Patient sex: F
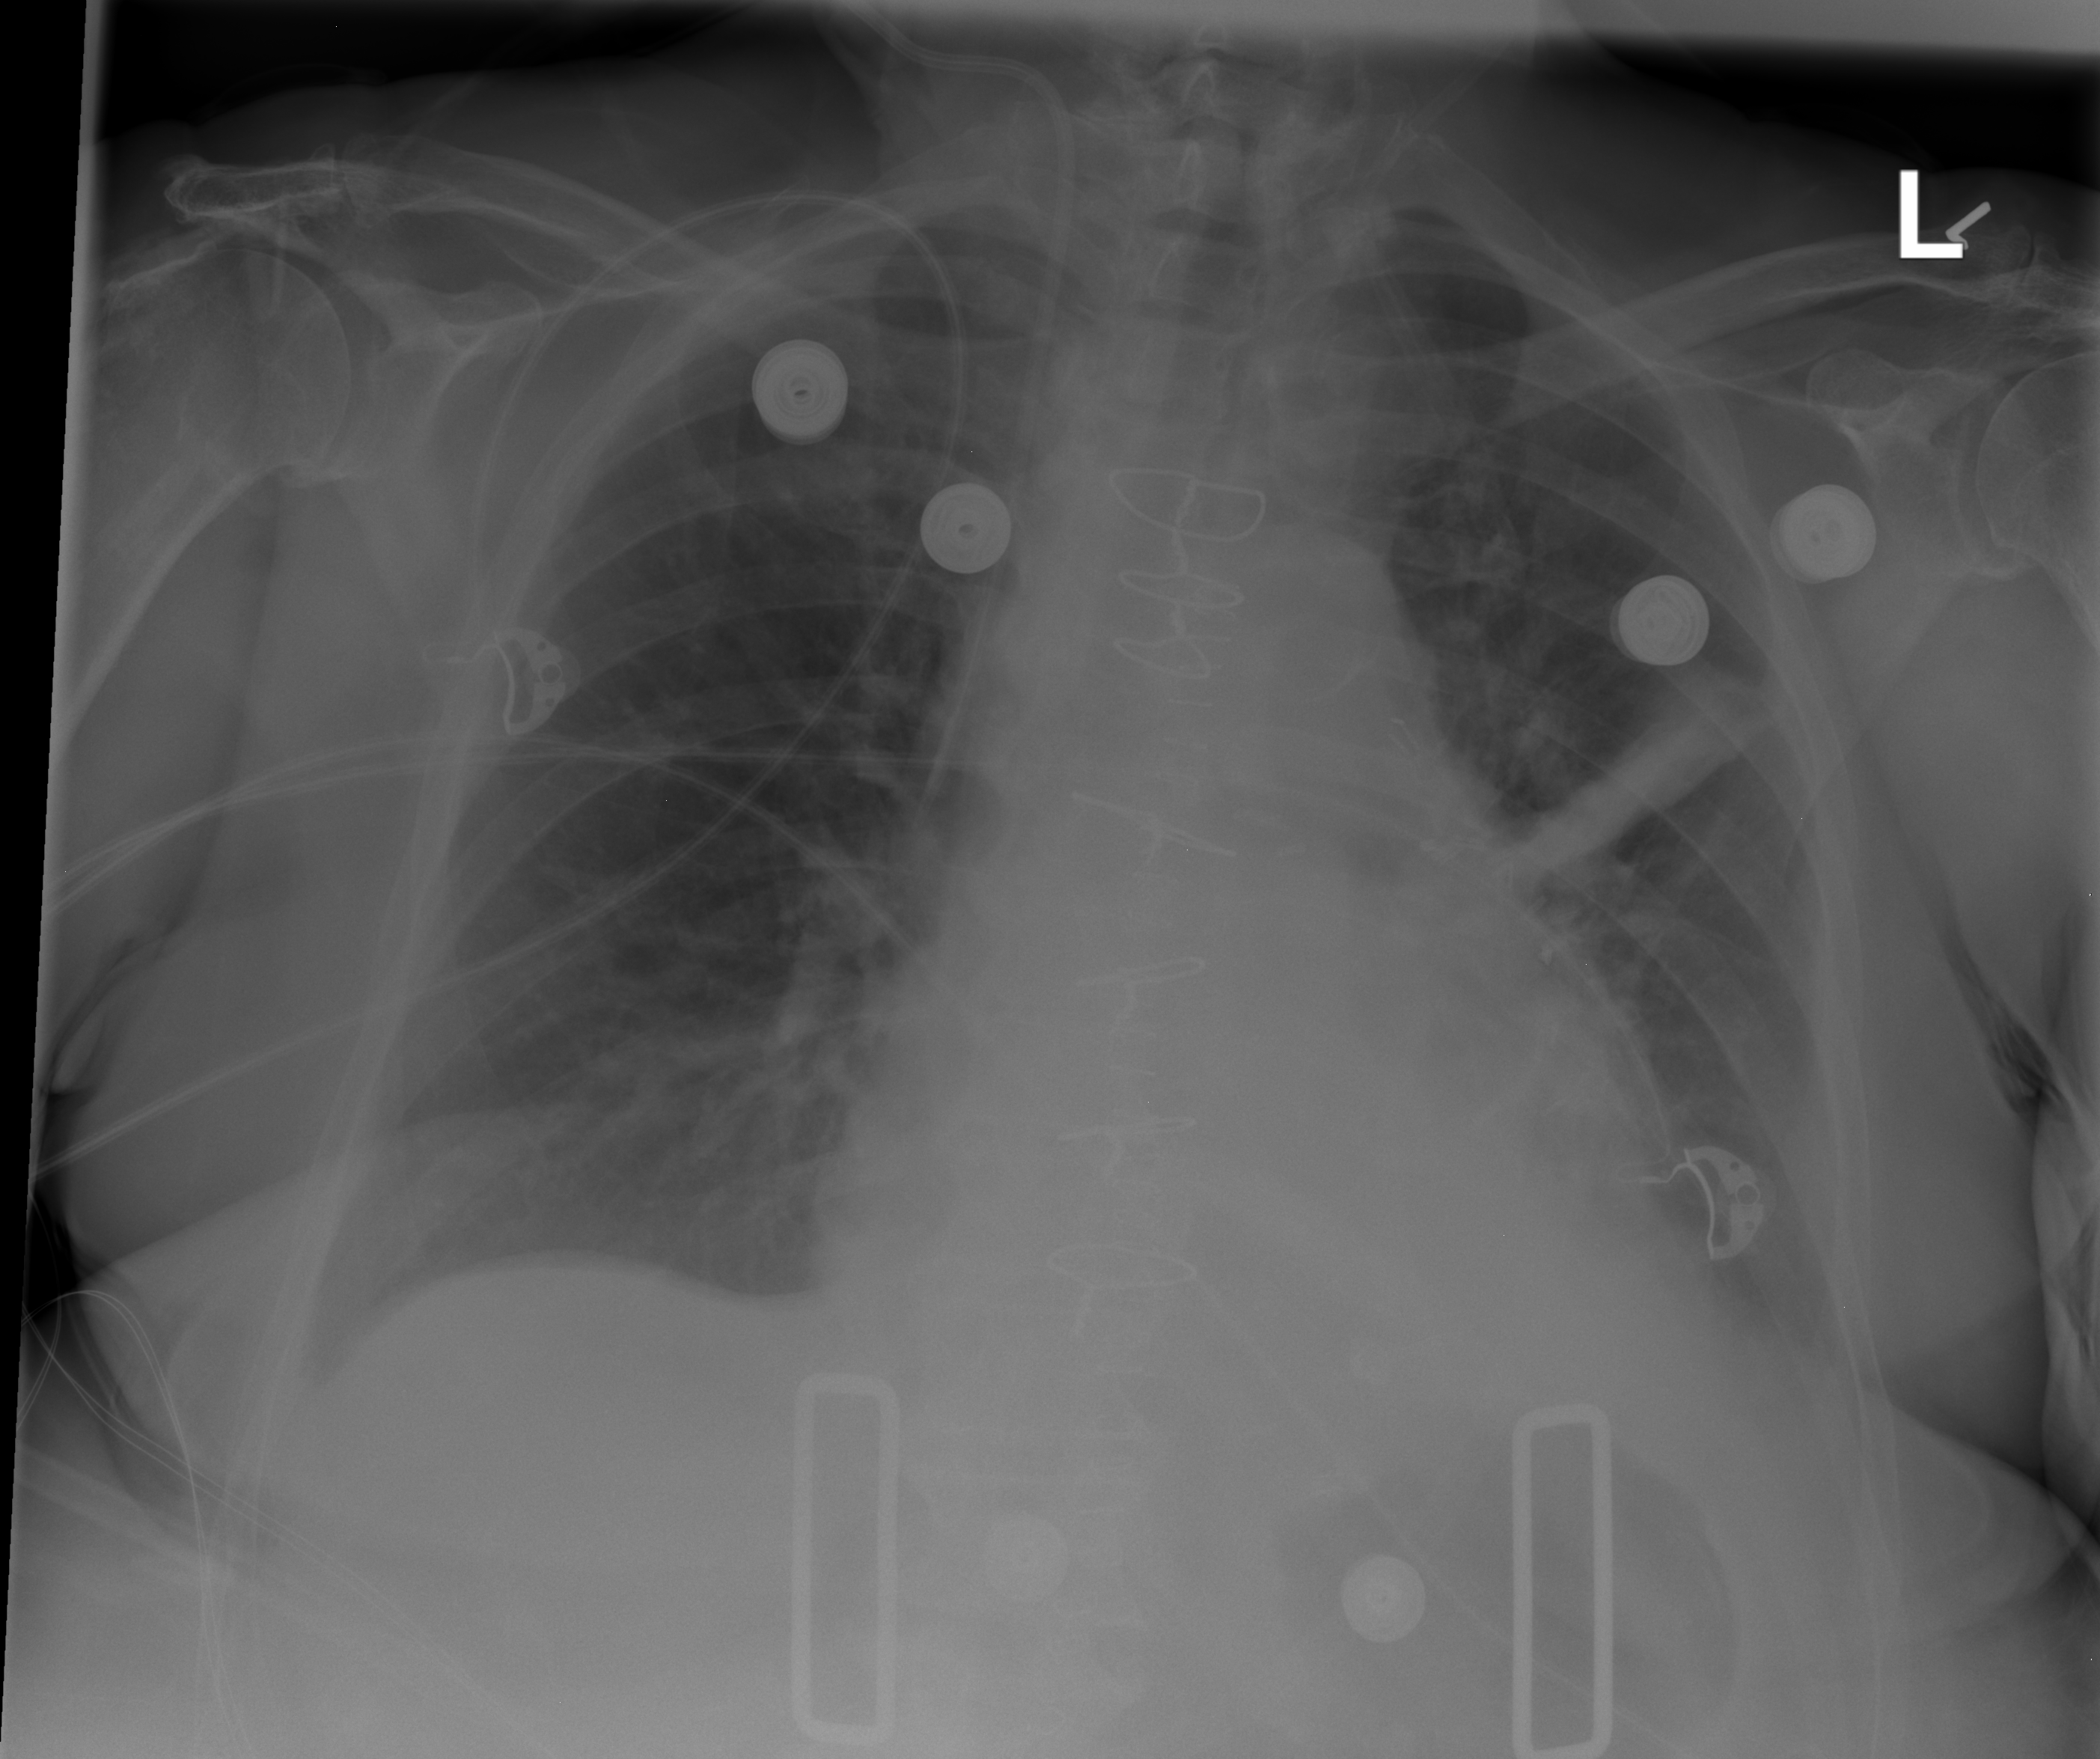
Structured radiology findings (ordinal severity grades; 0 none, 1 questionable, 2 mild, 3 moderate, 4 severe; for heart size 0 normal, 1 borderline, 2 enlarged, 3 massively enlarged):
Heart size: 0
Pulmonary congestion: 0
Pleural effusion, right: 0
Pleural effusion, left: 2
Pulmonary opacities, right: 0
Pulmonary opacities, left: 0
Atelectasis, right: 0
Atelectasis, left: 2